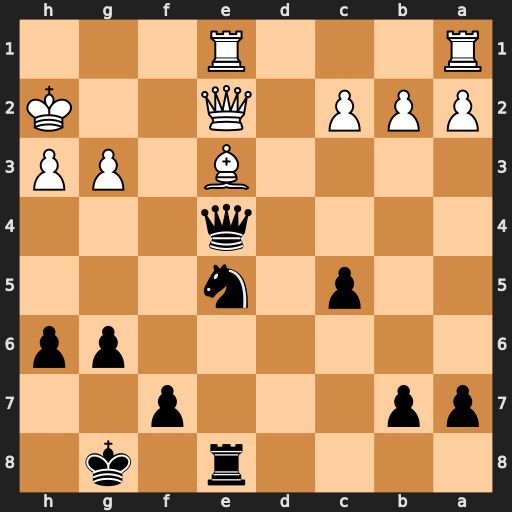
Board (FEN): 4r1k1/pp3p2/6pp/2p1n3/4q3/4B1PP/PPP1Q2K/R3R3
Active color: b
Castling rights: -
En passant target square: -
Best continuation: Nf3+ Qxf3 Qxf3